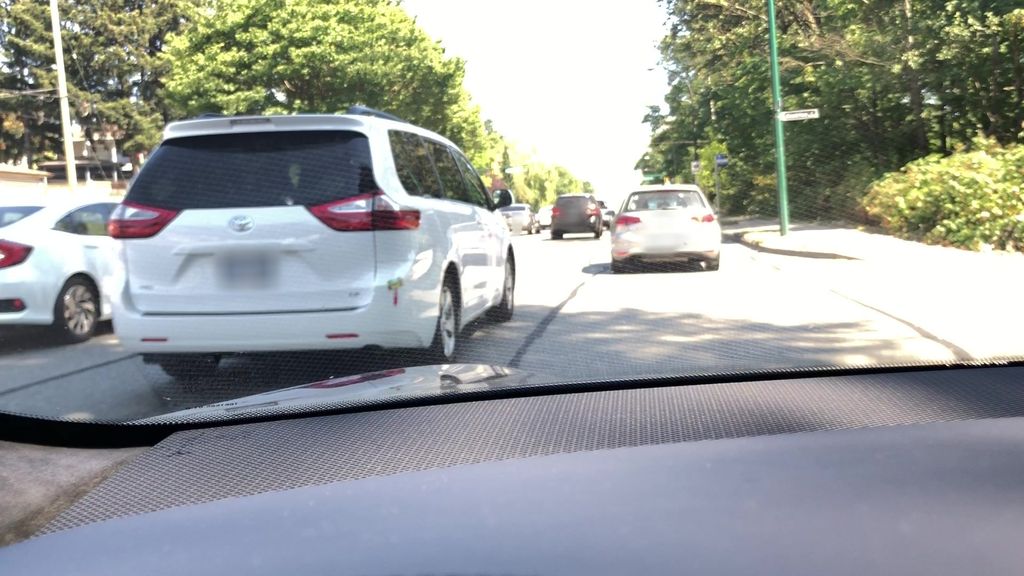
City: vancouver